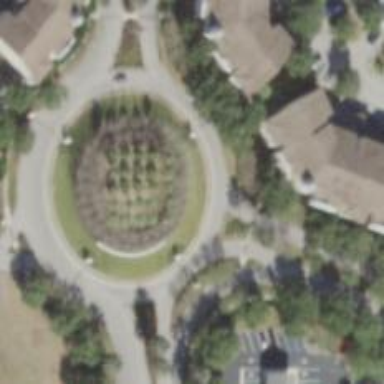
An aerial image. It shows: Residential road with roundabout.